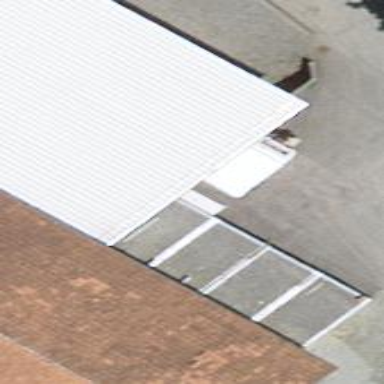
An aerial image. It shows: Group of garages.